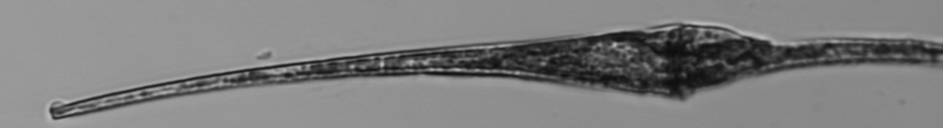
Label: Tripos_fusus